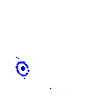
Particle: electron